Field crop: tomato
Growth stage: 1
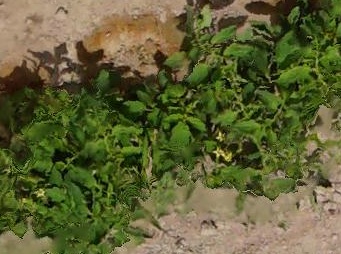
Species: tomato